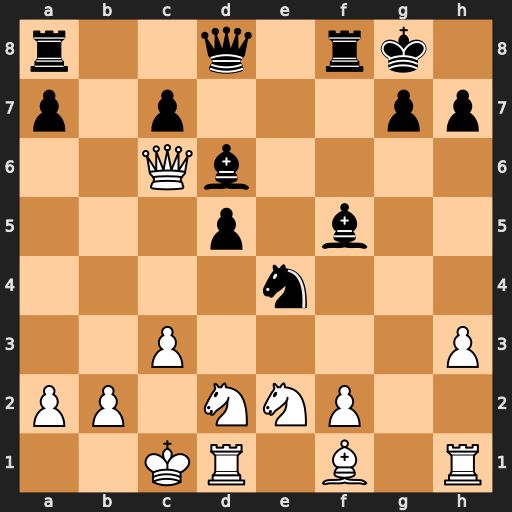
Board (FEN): r2q1rk1/p1p3pp/2Qb4/3p1b2/4n3/2P4P/PP1NNP2/2KR1B1R
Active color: w
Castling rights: -
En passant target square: -
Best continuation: Qxd5+ Kh8 Nxe4 Bxe4 Qxe4